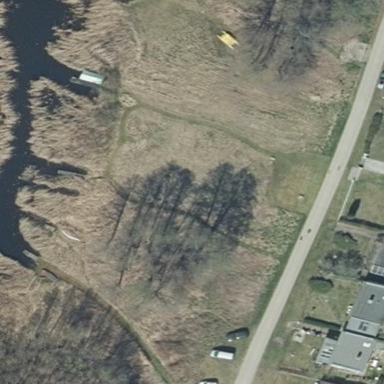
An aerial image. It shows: Wet meadow within wetland area used as meadow.